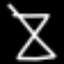
Label: hourglass